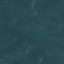
Label: Forest